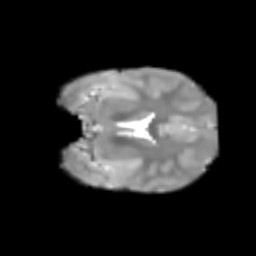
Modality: T2w
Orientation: coronal
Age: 6
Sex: female
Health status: healthy